Question: I have a basic TableView in my application, which display some data from a local JSON file. The TableView has over . To determinate each cell I added a UIButton to the TableView cell and added an Image to the Button when its highlighted. After each tap the UIButton will call
'print(sender.tag)'
and is highlighted with the image. So far, so good. Everything works. BUT I noticed, when for example tap the UIButton with the tag '2', every tenth UIButton is highlighted too. That means: You tap the Button with tag '3', the Buttons with the tag '13', '23', '33' ... is highlighted too.
I don't have any idea what the problem could be. To solve the problem I tried to highlighted the button with the tag value, but this didn't help
'''
let tempButton = viewWithTag(sender.tag) as? UIButton
tempButton?.isSelected = true
'''
Little note: Each tenth UIButton has the same value for UIButton and CALayer.

'''
func tableView(_ tableView: UITableView, cellForRowAt indexPath: IndexPath) -> UITableViewCell {
let chapter = arrayList[indexPath.row]
let cell = tableView.dequeueReusableCell(withIdentifier: "DataCell") as! DataCell
cell.selectionStyle = .none
return cell
}
@IBAction func markingCheck(_ sender: UIButton) {
if sender.isSelected {
sender.isSelected = false
print(sender.tag)
} else {
sender.isSelected = true
print(sender.tag)
}
}
'''
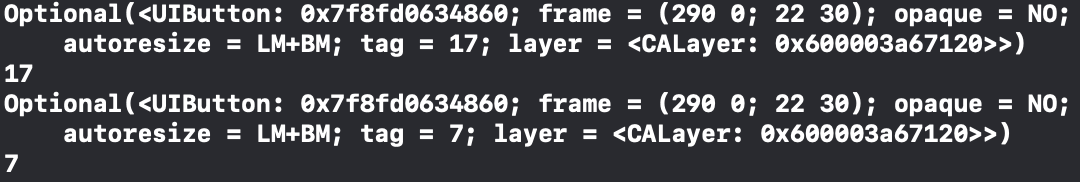
Answer: This is happening because the 'UITableView' reuse 'UITableViewCell'. so when your next items comes up, your UITableView use cell with previous configuration. you have to keep record of the selected button and make it selected and unselected on 'cellForRowAt indexpath' method.
if you want to highlight only one cell then you can use a variable to store the 'indexPath' and in 'cellForRowAt indexpath' set the button selected.
and if you want to highlight more than one button, you can use a 'MutableArray'.